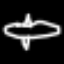
Label: airplane